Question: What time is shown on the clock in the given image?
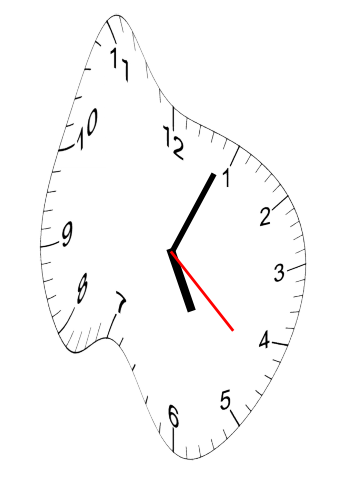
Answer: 05:04:22